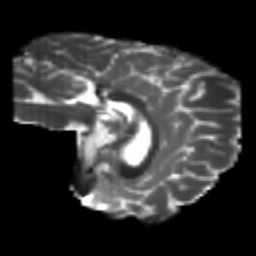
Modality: T2w
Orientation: sagittal
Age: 19
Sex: male
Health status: healthy
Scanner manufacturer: philips
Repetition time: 7.476 s
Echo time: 0.08753 s